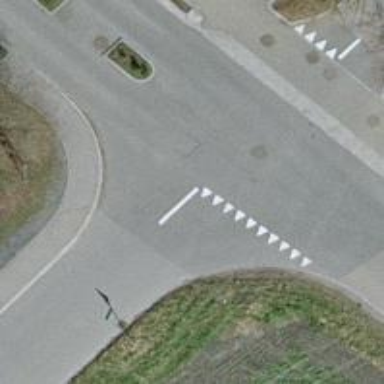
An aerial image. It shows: Road with "give way" sign.